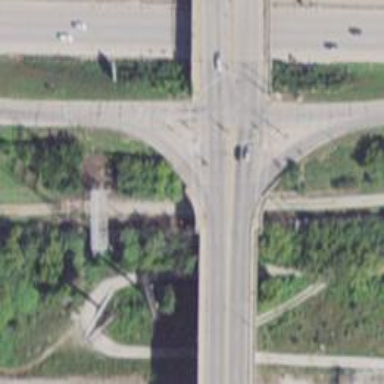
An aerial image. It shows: Viaduct footway bridging the road.